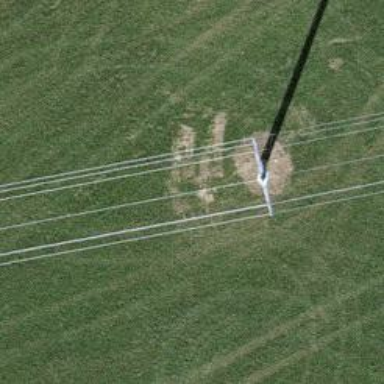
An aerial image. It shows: Power line is depicted.